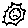
Label: sun